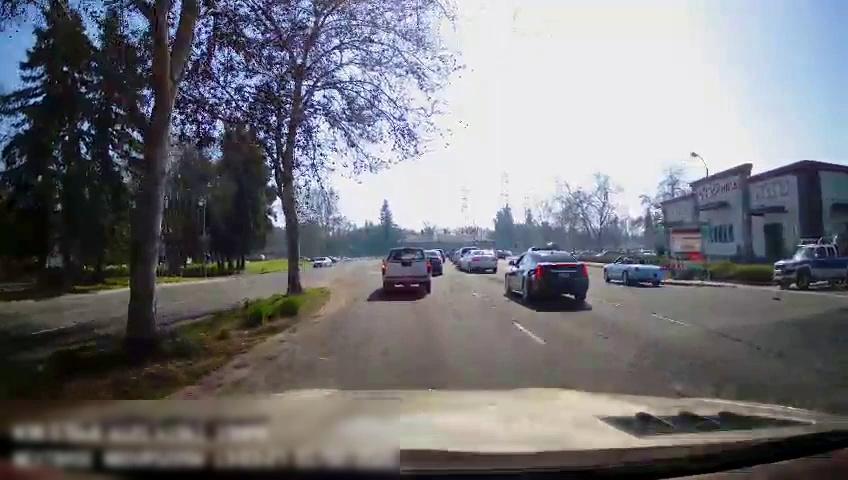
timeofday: Day
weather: Sunny
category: Drivable Space
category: Vehicles | Car
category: Vehicles | Car
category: Vehicles | Car
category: Vehicles | Truck
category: Vehicles | Car
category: Vehicles | Car
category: Vehicles | Truck
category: Vehicles | Car
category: Vehicles | Van
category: Lanes | Opposite Lane
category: Lanes | Current Lane
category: Lanes | Current Lane